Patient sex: F
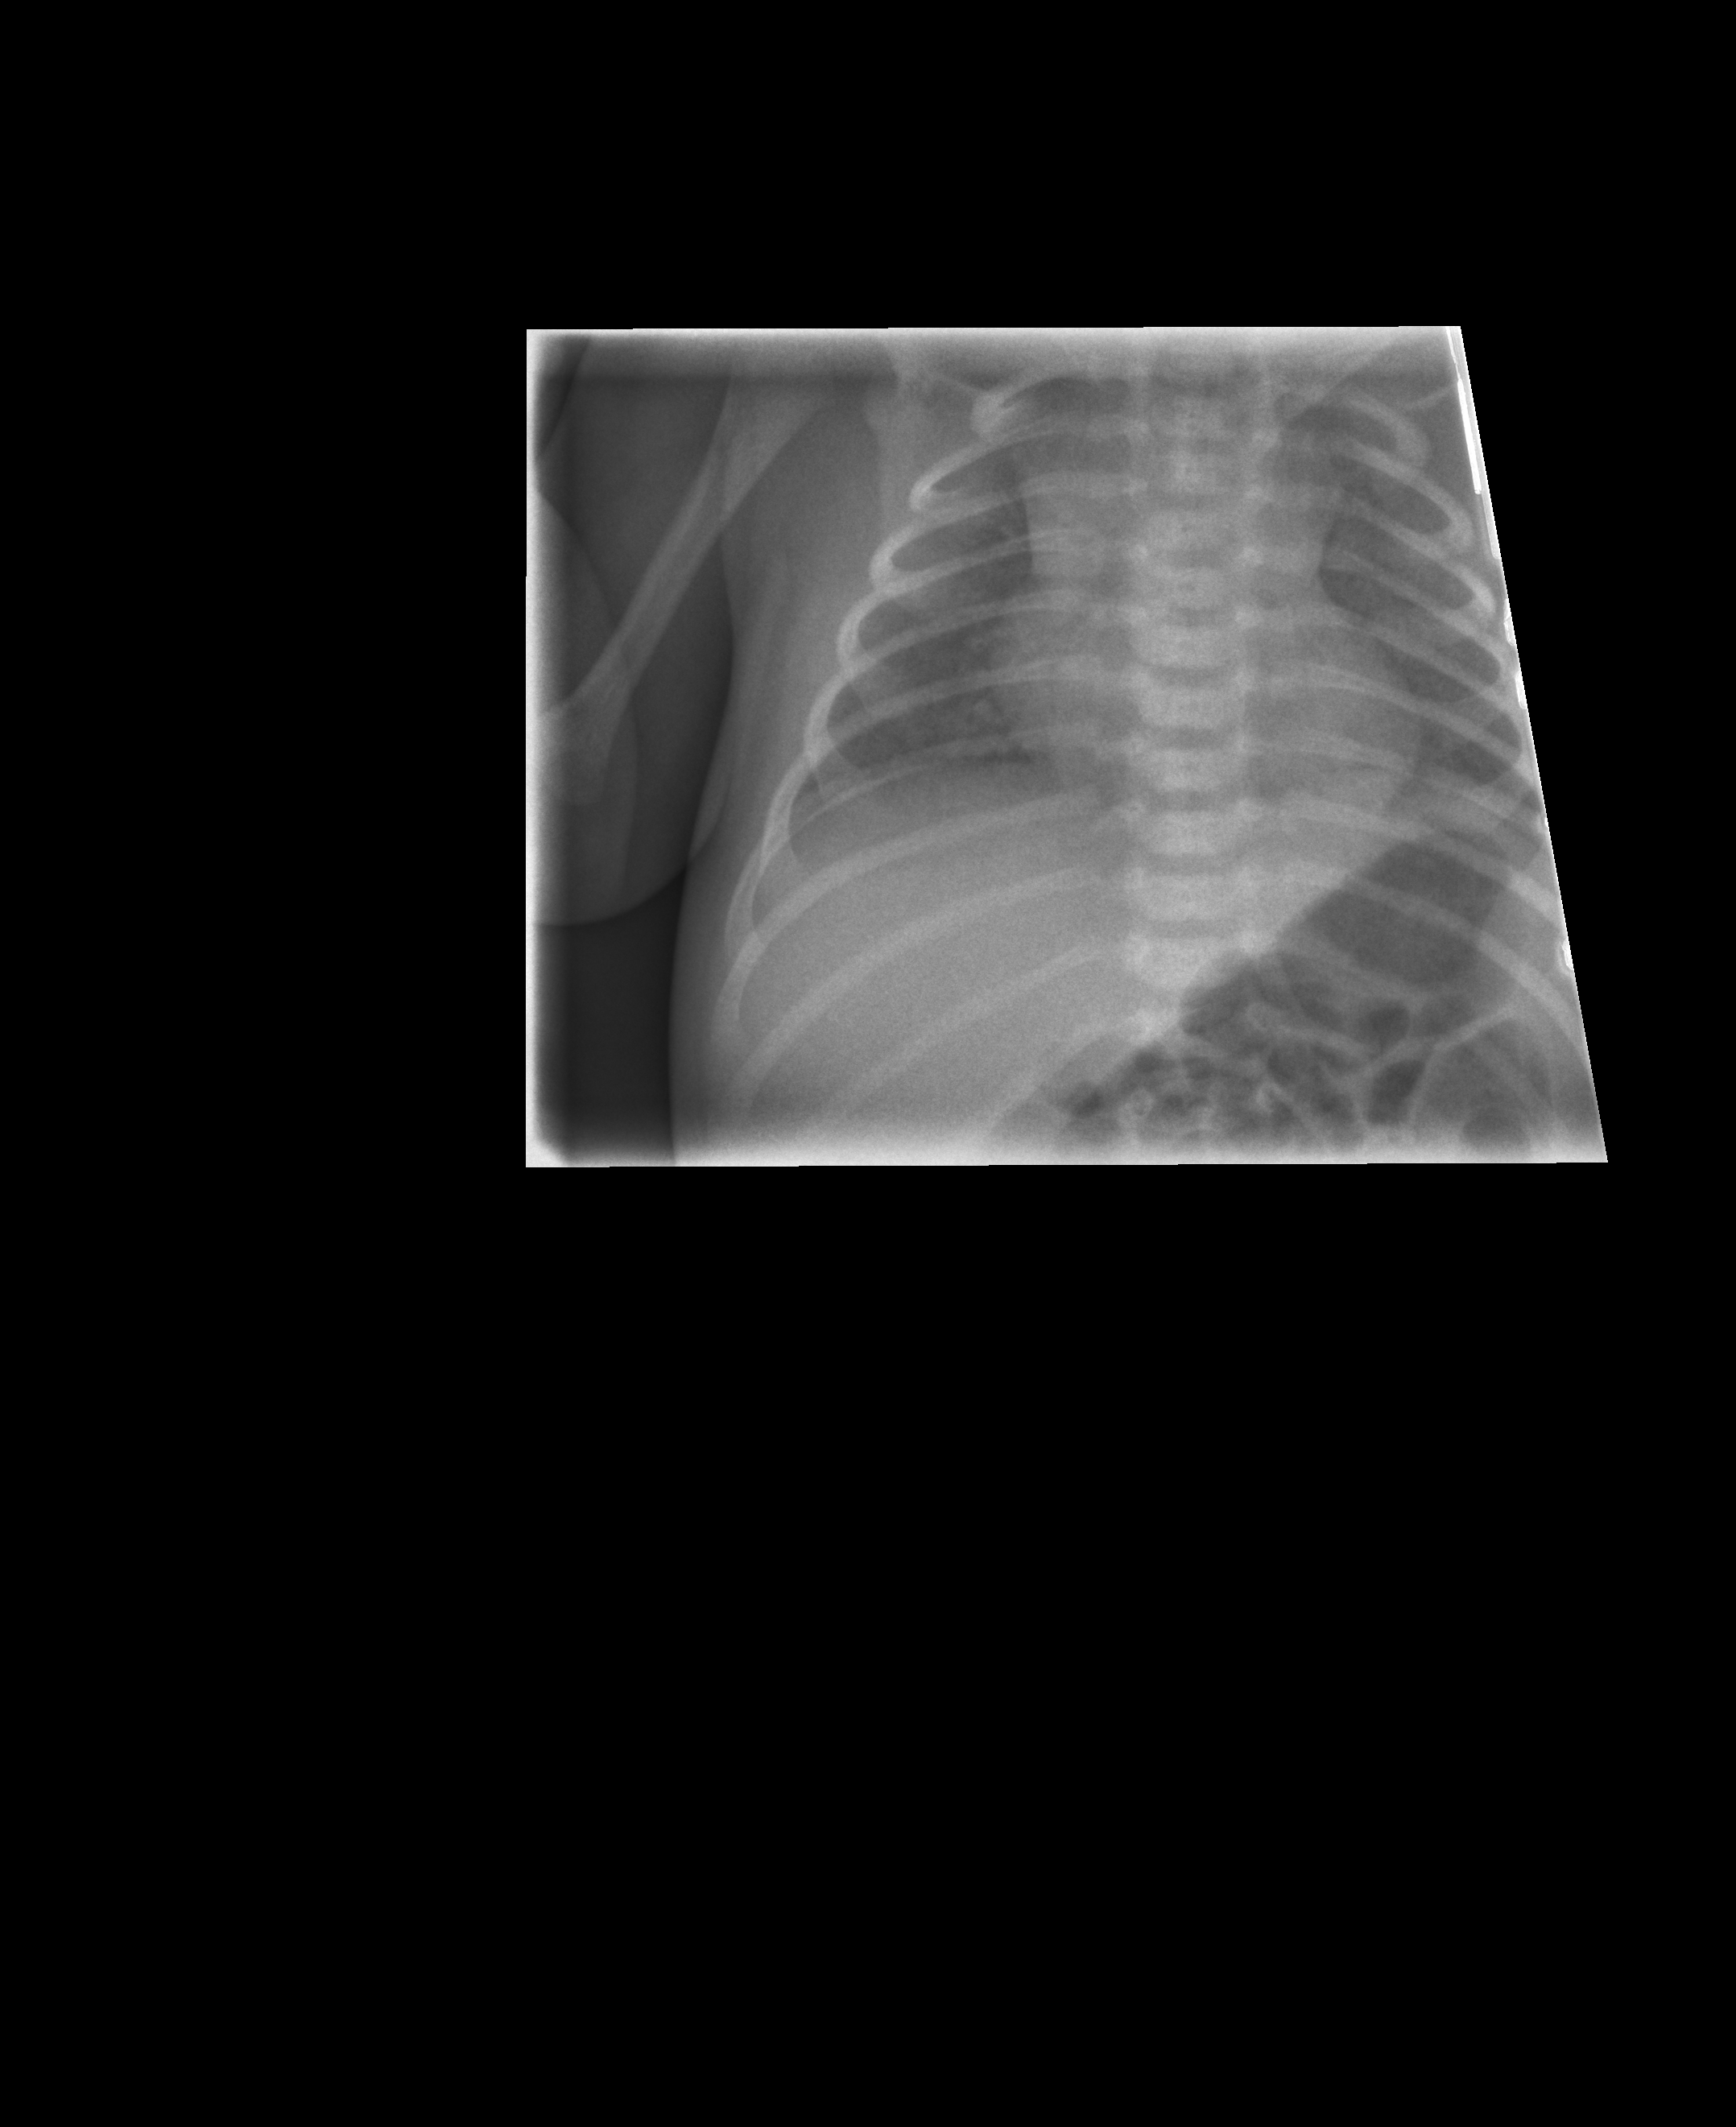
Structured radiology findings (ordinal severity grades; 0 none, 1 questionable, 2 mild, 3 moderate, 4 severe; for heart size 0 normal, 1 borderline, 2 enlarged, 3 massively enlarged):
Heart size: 2
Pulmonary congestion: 0
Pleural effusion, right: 0
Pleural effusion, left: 0
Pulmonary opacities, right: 2
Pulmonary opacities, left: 1
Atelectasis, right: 1
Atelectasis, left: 0